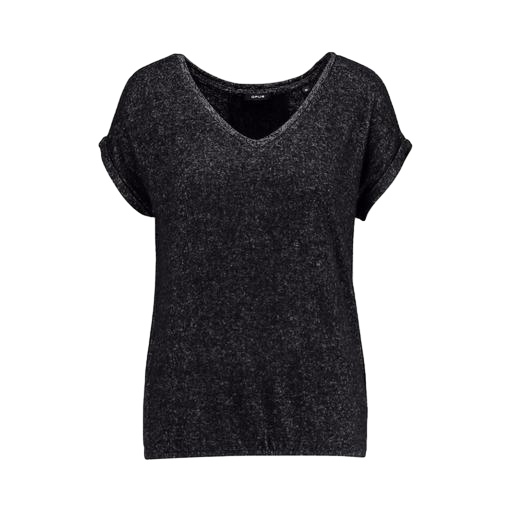
black plus size printed t-shirt only macy, black v-neck t-shirt only macy, black flecked t-shirt, white background